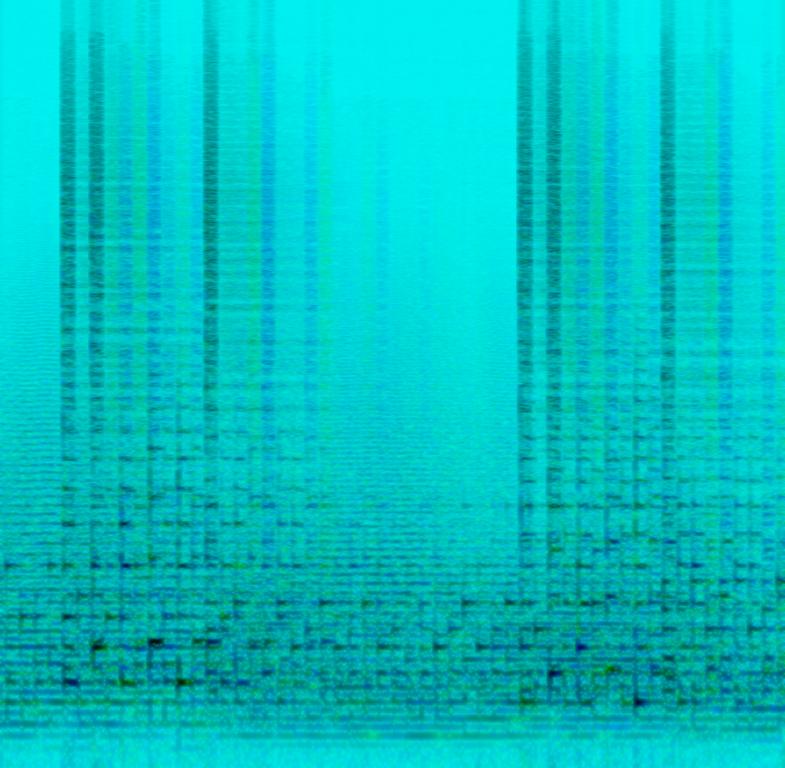
This is an electronic music piece with characteristics of the German industrial scene. A sharp synth is playing the main theme while there is a faint high-pitched pad in the background. A transition effect is used before the drum beat starts. The rhythmic background is provided by a medium tempo electronic drum beat. There is an eerie atmosphere to this piece. It could be used in the soundtrack of a dystopian-future themed movie or a video game.